Question: I'm using p5.js and WEBGL more info about it <URL>
I need to draw a Cube using coordinates(x,y,z)
The Function that draws it:
'''
function drawCube(x,y,z,L) {
A = new ThreeDpoint(x, y, z );
B = new ThreeDpoint(x, y+L, z );
C = new ThreeDpoint(x+L, y+L, z );
D = new ThreeDpoint(x+L, y, z );
E = new ThreeDpoint(x, y, z-L);
F = new ThreeDpoint(x, y+L, z-L);
G = new ThreeDpoint(x+L, y+L, z-L);
H = new ThreeDpoint(x, y, z-L);
line(A.x,A.y,A.z, B.x,B.y,B.z);
line(A.x,A.y,A.z, D.x,D.y,D.z);
line(A.x,A.y,A.z, E.x,E.y,E.z);
line(B.x,B.y,B.z, F.x,F.y,F.z);
line(B.x,B.y,B.z, C.x,C.y,C.z);
line(C.x,C.y,C.z, G.x,G.y,G.z);
line(C.x,C.y,C.z, D.x,D.y,D.z);
line(D.x,D.y,D.z, H.x,H.y,H.z);
line(E.x,E.y,E.z, F.x,F.y,F.z);
line(E.x,E.y,E.z, H.x,H.y,H.z);
line(F.x,F.y,F.z, G.x,G.y,G.z);
line(G.x,G.y,E.z, H.x,H.y,H.z);
}
'''
But this is te result i'm getting:

Thank you.
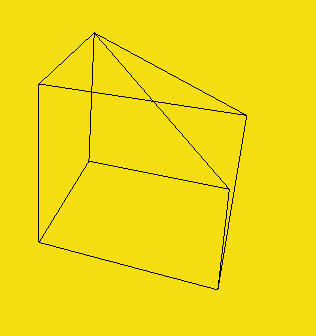
Answer: Just guessing but E and H are the same point
'''
E = new ThreeDpoint(x, y, z-L);
H = new ThreeDpoint(x, y, z-L);
'''
I think you want H to be
'''
H = new ThreeDpoint(x+L, y, z-L);
'''